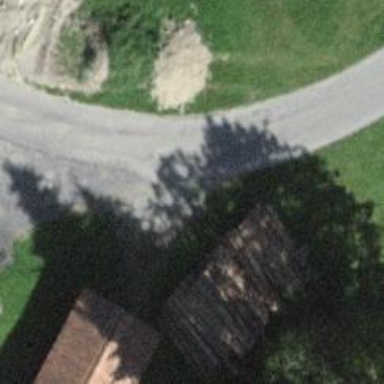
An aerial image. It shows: Unclassified road with grade1 track type.